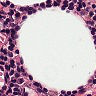
Metastatic tissue present: no